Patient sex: M
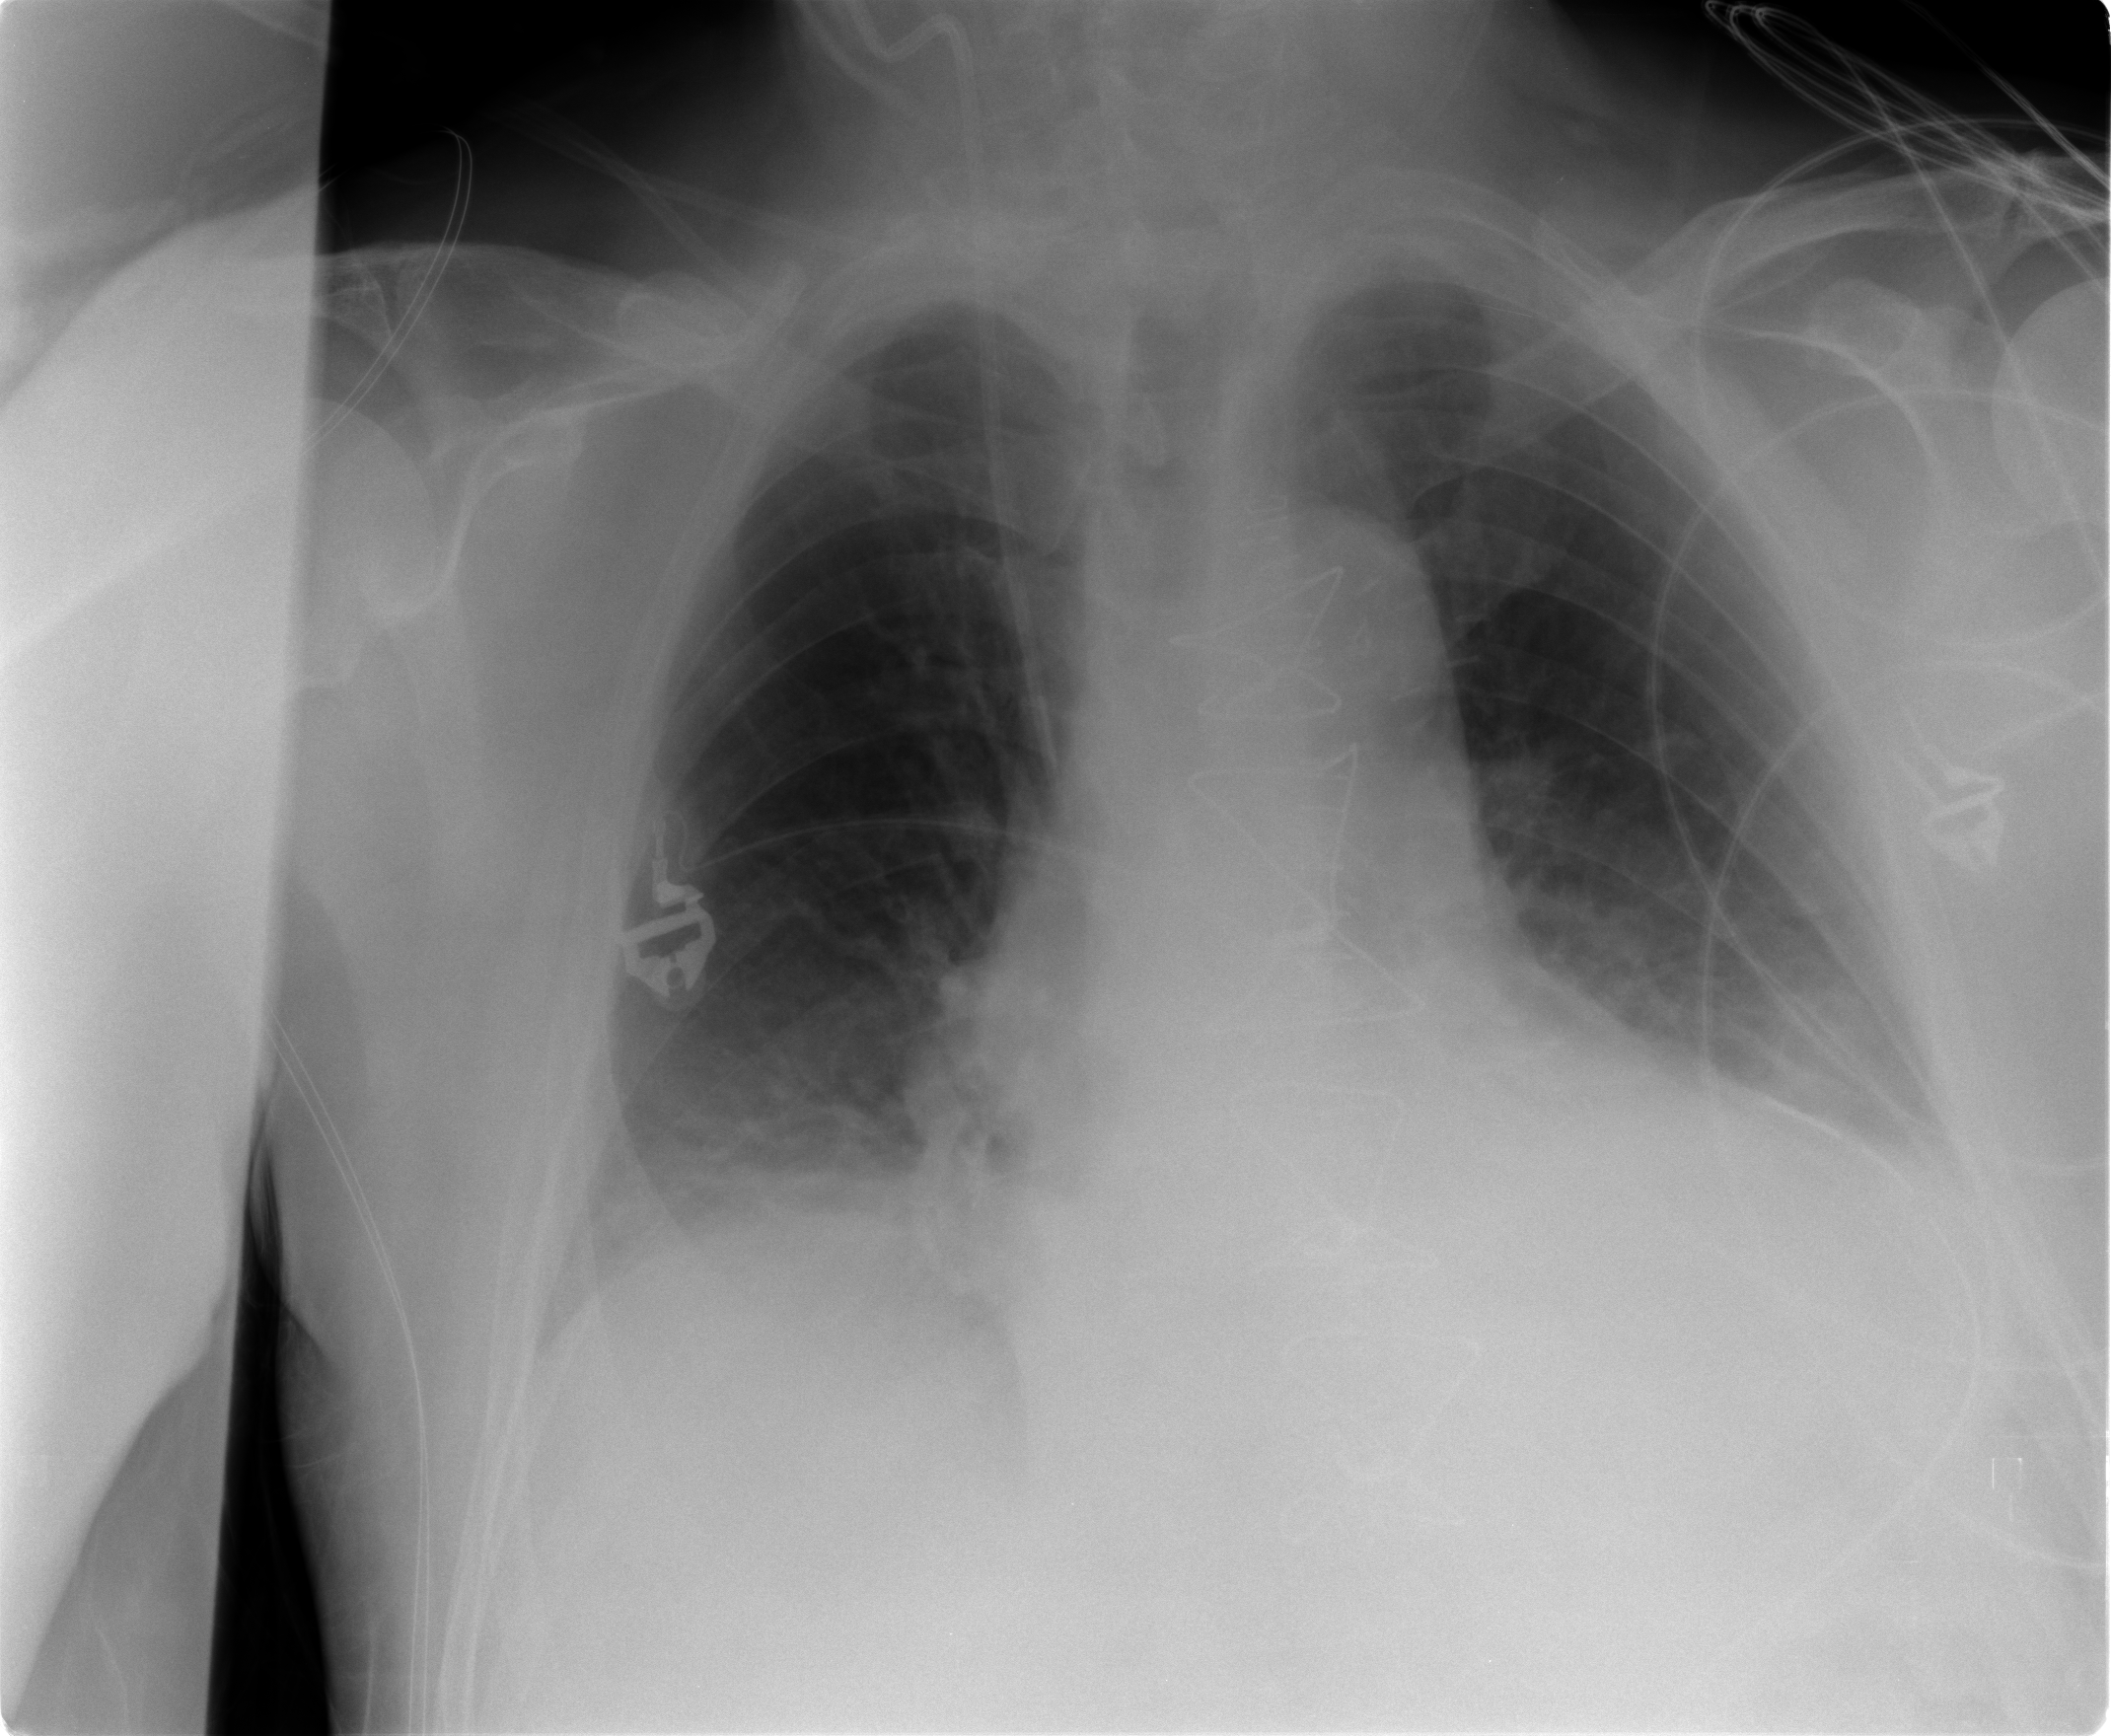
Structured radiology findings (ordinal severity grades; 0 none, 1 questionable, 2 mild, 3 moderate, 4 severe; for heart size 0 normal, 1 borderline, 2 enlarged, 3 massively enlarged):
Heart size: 0
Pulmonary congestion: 0
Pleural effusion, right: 1
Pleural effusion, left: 2
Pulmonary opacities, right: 0
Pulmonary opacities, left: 0
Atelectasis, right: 2
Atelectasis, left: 2